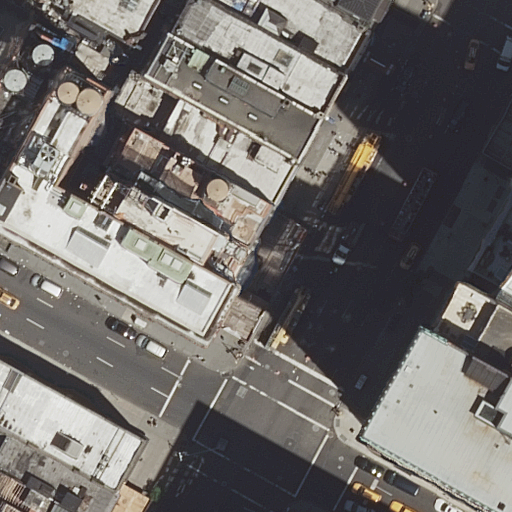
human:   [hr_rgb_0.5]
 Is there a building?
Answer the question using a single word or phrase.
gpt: yes

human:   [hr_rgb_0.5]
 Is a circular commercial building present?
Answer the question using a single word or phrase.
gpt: no

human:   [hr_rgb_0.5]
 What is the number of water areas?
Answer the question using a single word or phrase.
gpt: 0

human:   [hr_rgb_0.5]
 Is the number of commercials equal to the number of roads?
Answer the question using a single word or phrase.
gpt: no

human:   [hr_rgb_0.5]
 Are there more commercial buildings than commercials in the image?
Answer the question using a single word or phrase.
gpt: no

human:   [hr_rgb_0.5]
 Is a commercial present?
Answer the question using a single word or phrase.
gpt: yes

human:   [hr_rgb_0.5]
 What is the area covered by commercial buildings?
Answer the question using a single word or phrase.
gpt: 0m2

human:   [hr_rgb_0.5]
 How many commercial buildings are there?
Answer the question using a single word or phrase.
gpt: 0

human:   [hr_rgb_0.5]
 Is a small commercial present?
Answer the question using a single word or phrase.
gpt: no

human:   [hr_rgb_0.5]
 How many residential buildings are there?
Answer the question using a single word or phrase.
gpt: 15

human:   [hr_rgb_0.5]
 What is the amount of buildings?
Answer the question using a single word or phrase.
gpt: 16

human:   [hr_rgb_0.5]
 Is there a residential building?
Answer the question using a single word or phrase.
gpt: yes

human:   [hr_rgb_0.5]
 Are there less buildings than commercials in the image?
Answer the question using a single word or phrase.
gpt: no

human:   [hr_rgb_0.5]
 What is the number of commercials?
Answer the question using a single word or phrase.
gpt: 1

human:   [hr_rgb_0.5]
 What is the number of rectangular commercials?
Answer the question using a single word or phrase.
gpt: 1

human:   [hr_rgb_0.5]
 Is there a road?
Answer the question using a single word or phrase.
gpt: yes

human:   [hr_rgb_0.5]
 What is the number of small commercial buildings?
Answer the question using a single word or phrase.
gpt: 0

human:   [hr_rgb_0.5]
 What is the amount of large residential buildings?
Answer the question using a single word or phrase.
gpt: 1

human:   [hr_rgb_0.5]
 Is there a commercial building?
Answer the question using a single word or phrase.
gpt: no

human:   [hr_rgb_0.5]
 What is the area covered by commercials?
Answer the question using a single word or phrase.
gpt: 3119m2

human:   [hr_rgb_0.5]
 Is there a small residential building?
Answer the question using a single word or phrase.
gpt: yes

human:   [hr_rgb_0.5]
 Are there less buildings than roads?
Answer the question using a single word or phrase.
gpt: no

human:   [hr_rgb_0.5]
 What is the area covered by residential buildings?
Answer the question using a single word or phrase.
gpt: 4335m2

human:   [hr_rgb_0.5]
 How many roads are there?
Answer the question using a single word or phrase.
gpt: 4

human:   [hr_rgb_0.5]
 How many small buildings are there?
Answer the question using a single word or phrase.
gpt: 2

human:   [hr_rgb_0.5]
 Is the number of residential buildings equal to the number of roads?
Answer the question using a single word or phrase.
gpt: no

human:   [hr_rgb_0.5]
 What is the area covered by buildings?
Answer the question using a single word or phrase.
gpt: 4337m2

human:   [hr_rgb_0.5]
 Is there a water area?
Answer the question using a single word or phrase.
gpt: no

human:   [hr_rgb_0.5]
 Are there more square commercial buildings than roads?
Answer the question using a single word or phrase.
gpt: no

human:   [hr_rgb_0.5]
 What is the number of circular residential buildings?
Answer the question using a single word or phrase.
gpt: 0

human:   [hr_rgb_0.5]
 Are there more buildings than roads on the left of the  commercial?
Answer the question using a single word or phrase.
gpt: yes

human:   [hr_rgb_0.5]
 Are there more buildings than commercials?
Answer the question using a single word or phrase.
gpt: yes

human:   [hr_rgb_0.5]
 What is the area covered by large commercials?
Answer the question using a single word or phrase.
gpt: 3119m2

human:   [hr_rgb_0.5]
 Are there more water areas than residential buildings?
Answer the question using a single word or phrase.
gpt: no

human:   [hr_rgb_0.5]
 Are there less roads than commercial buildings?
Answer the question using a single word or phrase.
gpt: no

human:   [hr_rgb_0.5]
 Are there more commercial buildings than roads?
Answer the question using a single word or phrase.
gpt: no

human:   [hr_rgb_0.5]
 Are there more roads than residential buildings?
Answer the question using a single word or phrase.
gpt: no

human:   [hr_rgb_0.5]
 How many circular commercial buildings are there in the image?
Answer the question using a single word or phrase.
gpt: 0

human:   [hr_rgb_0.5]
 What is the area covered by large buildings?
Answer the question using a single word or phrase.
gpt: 1141m2

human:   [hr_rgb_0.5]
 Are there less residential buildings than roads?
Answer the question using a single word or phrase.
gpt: no

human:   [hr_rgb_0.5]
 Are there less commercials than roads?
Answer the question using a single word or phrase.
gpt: yes

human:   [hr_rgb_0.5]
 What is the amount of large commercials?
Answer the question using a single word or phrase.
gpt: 1

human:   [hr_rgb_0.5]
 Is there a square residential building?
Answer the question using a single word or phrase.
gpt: no

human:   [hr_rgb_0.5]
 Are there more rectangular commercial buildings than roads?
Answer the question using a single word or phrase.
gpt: no

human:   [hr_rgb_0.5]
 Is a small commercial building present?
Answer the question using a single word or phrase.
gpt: no

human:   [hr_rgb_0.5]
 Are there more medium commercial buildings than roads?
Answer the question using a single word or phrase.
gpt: no

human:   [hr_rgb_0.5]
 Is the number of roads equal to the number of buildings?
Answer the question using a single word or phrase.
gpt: no

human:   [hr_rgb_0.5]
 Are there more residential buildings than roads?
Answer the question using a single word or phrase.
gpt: yes

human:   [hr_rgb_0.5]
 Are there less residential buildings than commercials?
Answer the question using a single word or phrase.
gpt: no

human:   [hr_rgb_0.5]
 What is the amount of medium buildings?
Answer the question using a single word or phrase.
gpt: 13

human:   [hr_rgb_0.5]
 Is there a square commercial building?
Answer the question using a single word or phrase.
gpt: no

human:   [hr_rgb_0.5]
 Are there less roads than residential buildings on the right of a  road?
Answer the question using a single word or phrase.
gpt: no

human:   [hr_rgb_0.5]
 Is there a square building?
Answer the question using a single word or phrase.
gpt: no

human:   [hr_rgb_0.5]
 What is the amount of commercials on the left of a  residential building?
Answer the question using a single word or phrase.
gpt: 1

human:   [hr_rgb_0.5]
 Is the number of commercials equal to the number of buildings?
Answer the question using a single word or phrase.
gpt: no

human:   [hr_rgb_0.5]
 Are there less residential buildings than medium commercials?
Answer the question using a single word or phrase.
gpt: no

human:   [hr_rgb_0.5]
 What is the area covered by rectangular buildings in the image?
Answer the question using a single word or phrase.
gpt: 3195m2

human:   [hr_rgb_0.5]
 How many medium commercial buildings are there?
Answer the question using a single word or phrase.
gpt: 0

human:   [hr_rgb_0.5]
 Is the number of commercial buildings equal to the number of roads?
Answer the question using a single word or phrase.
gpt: no

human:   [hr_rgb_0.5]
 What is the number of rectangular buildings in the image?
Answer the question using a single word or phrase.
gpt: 15

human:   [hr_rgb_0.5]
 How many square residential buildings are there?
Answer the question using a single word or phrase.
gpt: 0

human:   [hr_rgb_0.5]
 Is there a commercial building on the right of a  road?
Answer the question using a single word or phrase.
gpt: no

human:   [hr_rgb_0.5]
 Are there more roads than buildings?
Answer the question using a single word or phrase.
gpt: no

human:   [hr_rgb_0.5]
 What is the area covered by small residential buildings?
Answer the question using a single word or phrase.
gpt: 11m2